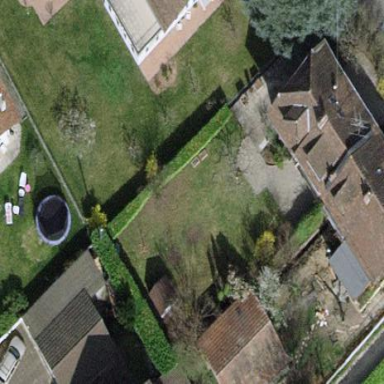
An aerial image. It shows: Garden enclosed by fence.